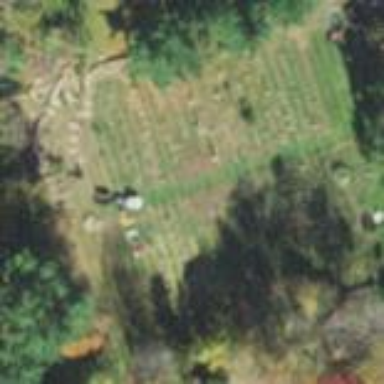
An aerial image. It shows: Cemetery area categorized as "Cemetery".